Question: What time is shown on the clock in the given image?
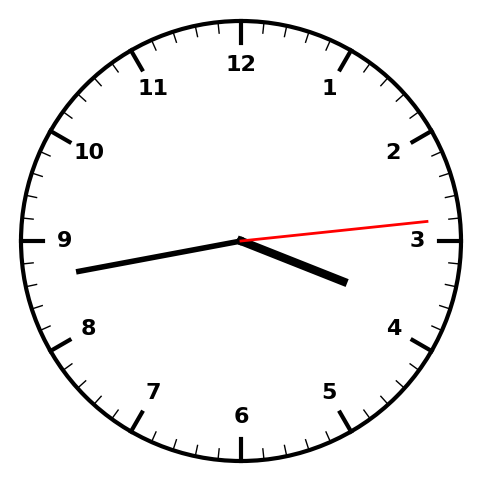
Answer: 03:43:14